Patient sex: F
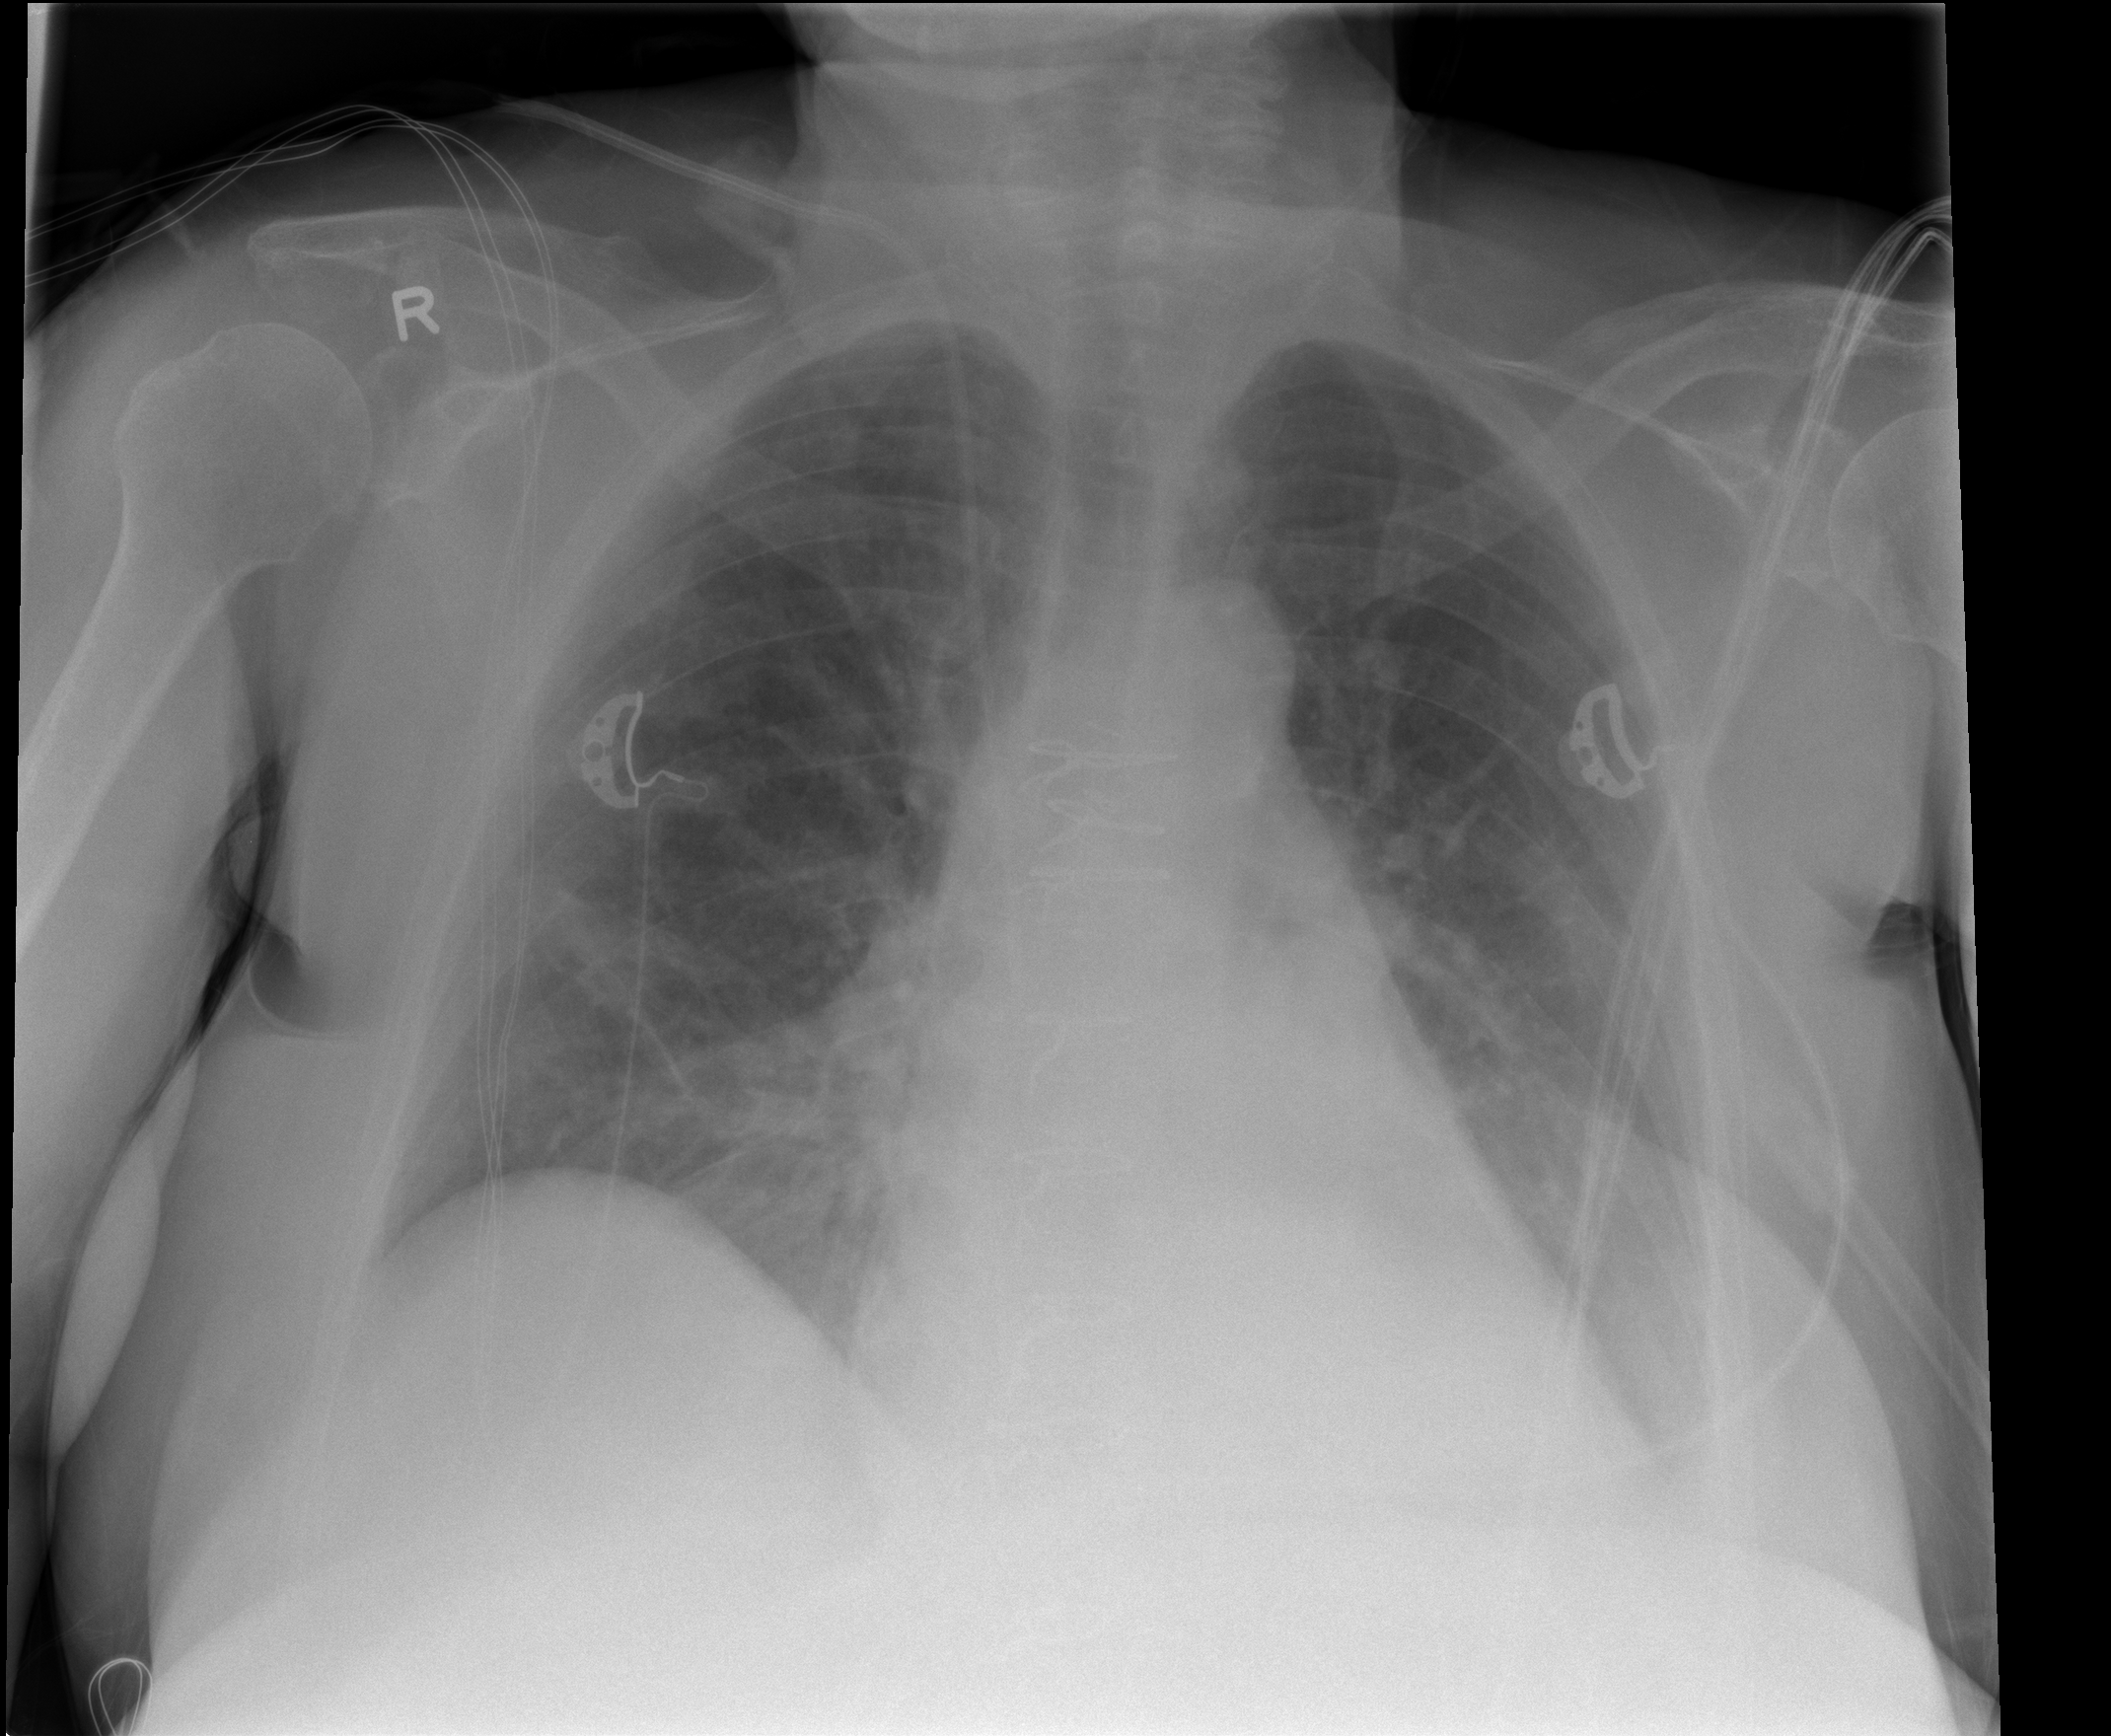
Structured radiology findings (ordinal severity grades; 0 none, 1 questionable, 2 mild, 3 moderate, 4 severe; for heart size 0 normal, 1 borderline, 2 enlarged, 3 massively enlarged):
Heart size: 1
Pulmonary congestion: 2
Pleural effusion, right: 0
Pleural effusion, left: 0
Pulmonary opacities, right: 0
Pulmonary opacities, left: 0
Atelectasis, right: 2
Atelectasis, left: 2